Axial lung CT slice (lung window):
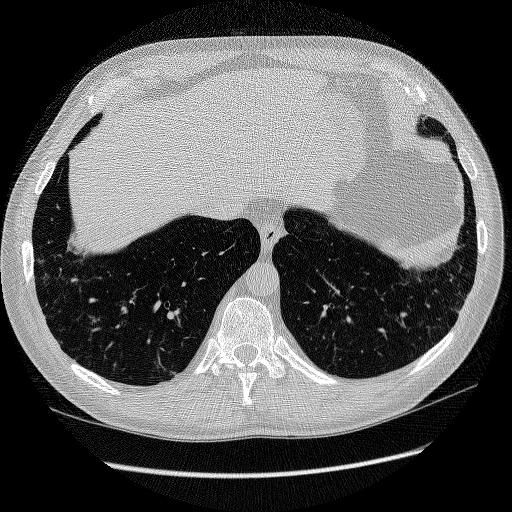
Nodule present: no